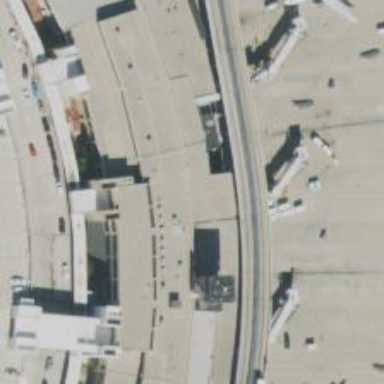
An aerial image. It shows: Airport gate.